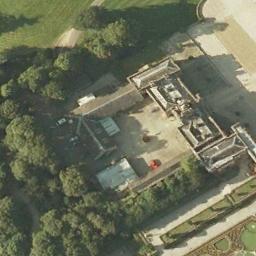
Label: palace